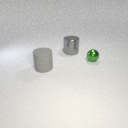
large gray rubber cylinder to the left of large gray metal cylinder